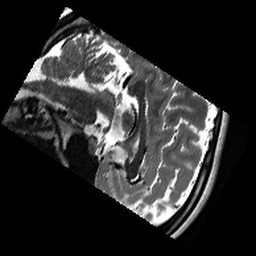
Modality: T2w
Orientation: sagittal